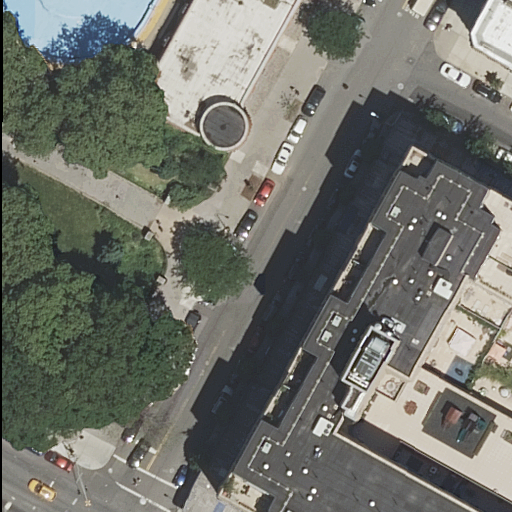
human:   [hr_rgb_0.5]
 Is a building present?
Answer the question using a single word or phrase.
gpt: yes

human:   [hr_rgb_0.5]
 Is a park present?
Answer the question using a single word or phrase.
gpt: yes

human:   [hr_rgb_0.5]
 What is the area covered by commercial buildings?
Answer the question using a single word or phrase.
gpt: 0m2

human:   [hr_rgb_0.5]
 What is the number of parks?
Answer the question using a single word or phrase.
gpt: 1

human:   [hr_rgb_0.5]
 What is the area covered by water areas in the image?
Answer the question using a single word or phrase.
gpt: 203m2

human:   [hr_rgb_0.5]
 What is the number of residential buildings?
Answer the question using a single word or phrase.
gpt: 4

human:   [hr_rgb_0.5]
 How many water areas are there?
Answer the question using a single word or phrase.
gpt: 1

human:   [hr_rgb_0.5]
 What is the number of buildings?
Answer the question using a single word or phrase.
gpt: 4

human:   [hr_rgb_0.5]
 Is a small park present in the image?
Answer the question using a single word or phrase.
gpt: no

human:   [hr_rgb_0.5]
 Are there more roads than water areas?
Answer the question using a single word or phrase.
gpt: yes

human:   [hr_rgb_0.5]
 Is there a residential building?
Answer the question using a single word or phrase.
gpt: yes

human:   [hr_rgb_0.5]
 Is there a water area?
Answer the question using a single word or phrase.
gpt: yes

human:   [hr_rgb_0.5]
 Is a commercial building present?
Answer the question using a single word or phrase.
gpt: no

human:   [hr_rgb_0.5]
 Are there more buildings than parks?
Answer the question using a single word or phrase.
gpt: yes

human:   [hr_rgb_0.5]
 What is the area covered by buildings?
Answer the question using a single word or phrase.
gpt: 1524m2

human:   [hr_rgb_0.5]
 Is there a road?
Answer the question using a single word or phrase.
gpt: yes

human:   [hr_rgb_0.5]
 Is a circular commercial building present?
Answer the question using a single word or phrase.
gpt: no

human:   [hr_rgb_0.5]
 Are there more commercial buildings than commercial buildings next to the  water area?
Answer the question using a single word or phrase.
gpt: no

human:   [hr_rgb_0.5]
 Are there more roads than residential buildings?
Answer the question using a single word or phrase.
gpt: no

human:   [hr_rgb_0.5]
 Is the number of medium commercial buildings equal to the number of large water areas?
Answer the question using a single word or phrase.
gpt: yes

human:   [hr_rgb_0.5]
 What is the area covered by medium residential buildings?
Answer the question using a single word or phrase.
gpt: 144m2

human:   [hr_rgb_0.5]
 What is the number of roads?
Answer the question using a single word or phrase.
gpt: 4

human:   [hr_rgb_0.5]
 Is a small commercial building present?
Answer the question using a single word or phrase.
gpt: no

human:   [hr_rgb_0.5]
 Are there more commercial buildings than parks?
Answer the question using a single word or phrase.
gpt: no

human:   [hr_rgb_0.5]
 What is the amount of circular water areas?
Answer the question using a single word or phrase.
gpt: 0

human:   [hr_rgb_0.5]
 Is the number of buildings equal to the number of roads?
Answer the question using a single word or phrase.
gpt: yes

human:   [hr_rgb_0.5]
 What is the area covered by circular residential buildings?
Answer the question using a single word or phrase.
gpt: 0m2

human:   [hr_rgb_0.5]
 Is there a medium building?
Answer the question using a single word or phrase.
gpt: yes

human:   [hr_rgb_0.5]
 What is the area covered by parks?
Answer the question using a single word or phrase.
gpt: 3997m2

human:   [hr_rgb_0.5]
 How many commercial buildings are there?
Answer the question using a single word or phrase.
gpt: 0

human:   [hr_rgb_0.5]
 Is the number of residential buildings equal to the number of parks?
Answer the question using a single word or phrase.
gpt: no

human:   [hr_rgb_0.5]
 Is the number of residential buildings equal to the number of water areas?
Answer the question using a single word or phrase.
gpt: no

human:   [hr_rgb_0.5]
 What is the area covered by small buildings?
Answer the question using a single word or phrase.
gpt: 82m2

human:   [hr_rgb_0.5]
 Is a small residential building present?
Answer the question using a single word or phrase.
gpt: yes

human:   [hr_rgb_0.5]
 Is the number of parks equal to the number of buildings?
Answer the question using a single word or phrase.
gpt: no

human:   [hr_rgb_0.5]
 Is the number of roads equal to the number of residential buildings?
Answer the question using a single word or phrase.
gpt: yes

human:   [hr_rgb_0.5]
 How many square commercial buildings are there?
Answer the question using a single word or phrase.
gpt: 0

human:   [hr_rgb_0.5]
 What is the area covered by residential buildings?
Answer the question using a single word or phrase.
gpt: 1524m2

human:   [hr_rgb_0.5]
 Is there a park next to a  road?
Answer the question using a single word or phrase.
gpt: yes

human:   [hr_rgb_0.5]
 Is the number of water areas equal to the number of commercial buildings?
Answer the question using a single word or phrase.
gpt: no

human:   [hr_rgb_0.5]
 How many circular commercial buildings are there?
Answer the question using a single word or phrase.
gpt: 0

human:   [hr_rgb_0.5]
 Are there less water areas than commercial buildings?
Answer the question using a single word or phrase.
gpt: no

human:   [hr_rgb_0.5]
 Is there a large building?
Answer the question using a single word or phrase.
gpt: yes

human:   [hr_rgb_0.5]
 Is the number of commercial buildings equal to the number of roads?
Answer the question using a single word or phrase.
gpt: no

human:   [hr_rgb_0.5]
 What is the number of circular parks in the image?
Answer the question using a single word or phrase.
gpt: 0

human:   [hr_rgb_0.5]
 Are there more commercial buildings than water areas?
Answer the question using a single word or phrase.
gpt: no

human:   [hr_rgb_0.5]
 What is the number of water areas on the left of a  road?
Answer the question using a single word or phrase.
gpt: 1

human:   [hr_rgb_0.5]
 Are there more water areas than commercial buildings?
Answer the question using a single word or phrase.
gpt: yes

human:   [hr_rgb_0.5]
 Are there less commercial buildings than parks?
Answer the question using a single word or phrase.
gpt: yes

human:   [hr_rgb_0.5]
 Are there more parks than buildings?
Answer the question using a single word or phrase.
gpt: no

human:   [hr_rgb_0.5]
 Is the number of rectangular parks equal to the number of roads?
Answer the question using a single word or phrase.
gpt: no

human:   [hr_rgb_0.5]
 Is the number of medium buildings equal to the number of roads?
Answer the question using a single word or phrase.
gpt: no

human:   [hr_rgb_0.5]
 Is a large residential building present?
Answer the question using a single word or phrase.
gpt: yes

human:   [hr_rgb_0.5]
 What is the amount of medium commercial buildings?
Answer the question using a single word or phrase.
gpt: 0

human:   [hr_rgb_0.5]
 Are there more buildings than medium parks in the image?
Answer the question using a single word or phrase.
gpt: yes

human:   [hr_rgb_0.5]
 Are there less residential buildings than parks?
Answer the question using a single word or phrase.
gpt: no

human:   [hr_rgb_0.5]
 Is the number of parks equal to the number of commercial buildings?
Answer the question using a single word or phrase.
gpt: no

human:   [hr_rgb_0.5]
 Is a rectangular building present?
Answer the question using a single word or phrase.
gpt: yes

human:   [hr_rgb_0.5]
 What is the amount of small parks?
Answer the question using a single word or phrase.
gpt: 0

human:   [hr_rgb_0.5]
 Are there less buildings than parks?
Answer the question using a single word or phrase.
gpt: no

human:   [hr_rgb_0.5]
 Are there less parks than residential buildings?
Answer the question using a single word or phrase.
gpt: yes

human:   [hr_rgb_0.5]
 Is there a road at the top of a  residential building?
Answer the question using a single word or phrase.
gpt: yes

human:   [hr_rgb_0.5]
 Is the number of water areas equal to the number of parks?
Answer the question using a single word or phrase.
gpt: yes

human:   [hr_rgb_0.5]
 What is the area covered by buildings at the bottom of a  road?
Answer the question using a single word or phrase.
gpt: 727m2